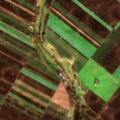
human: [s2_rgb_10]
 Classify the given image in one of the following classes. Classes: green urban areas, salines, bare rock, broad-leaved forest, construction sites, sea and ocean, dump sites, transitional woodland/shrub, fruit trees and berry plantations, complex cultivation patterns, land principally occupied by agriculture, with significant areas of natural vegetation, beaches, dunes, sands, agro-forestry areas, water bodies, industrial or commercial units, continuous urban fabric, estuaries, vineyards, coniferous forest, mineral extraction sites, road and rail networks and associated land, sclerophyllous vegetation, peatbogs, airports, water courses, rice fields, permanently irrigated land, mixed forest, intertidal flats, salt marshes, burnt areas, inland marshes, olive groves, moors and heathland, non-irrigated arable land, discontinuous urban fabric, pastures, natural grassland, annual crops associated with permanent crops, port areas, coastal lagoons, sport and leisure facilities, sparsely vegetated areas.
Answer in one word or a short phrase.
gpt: non-irrigated arable land, transitional woodland/shrub